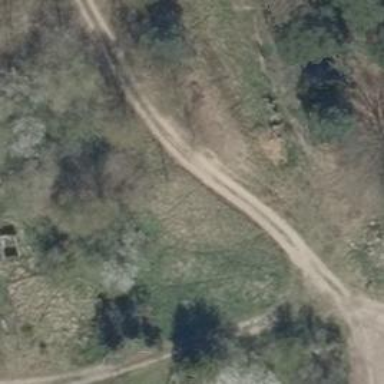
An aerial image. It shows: Driveway.